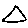
Label: triangle